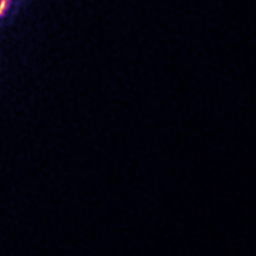
Label: Super-resolution ER image